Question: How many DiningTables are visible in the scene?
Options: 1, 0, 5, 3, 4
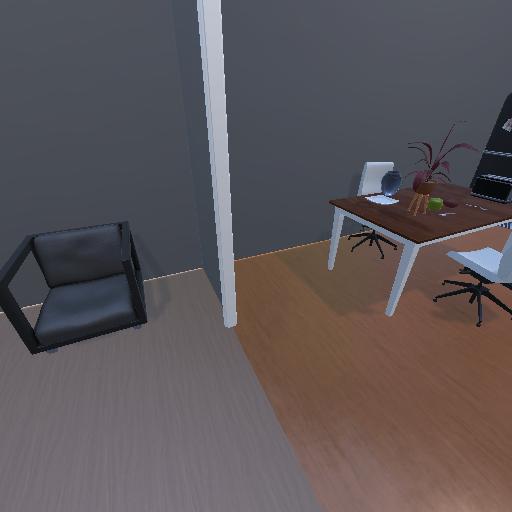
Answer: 1